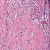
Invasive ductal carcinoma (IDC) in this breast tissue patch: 0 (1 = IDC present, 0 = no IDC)